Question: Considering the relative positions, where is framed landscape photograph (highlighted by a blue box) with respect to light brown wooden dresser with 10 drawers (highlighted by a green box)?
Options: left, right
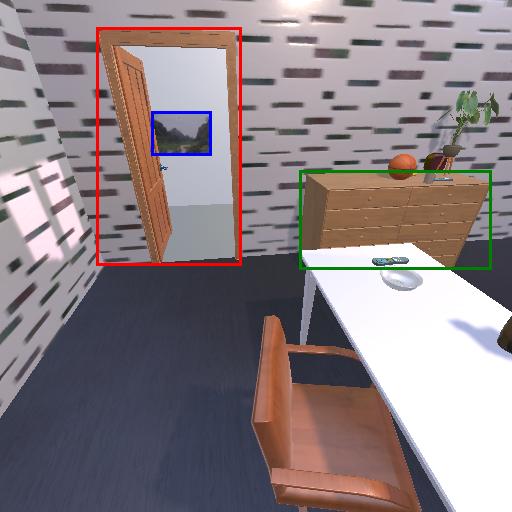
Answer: left